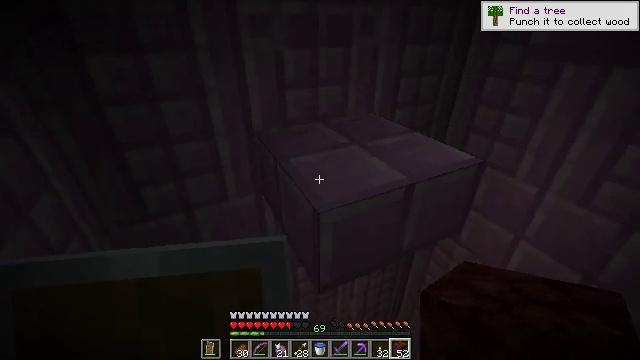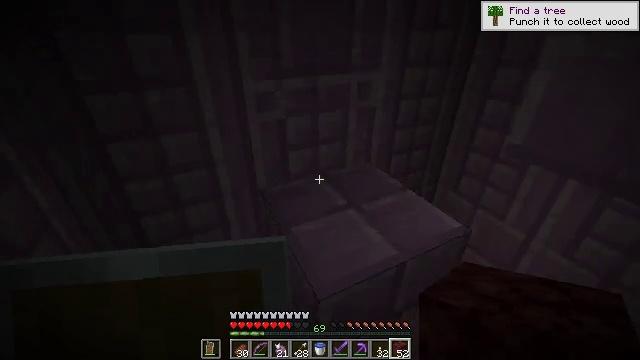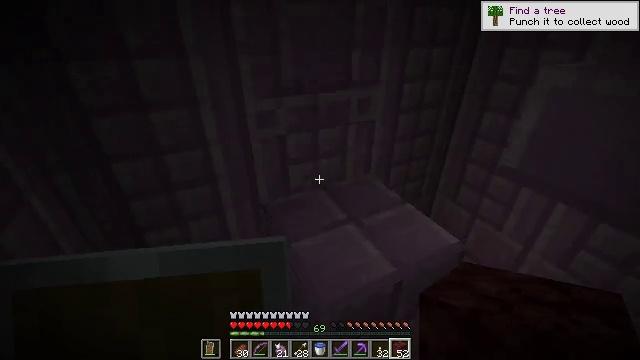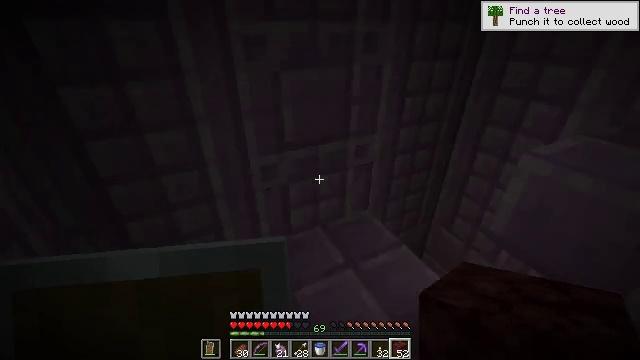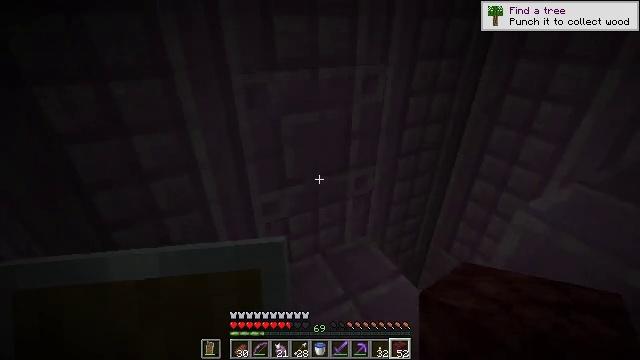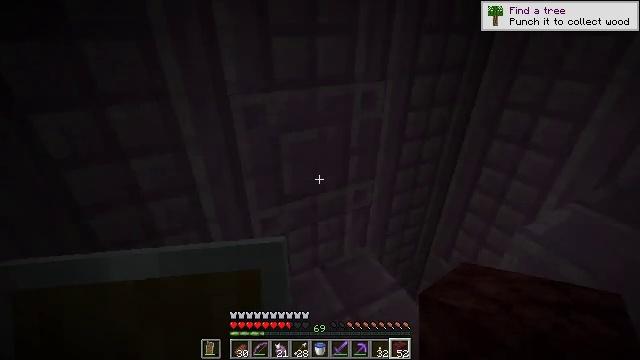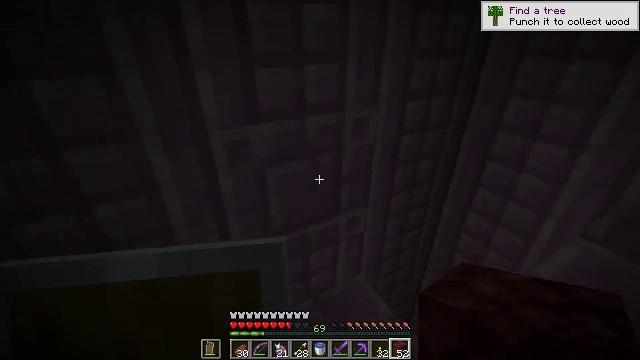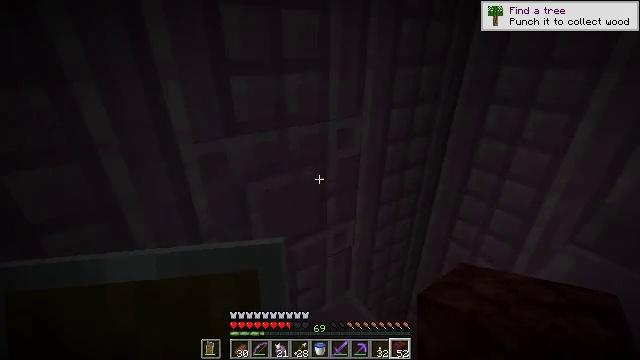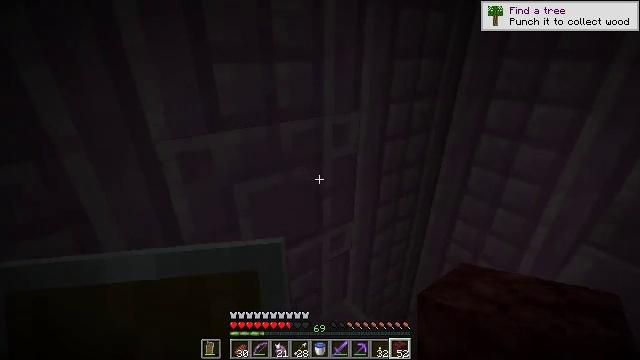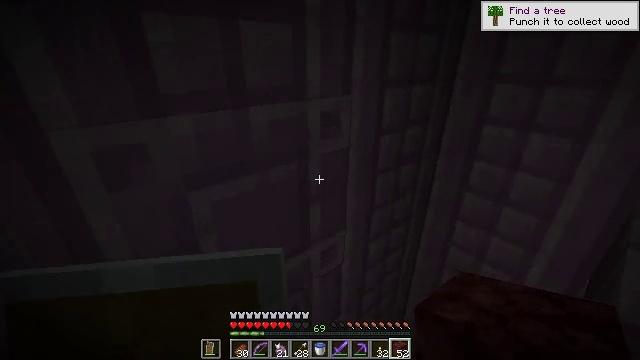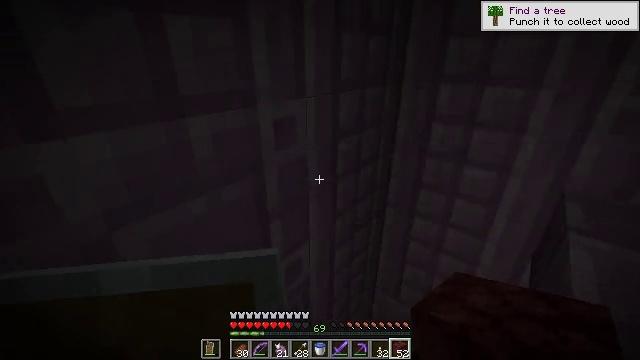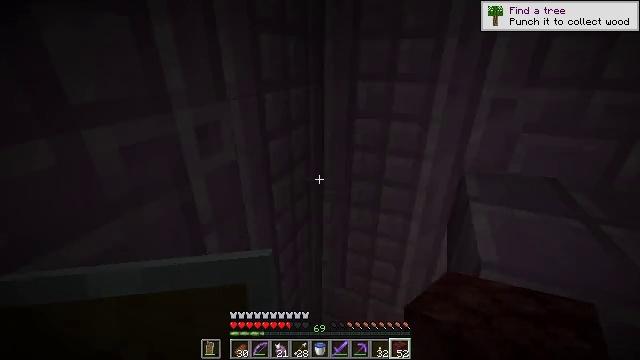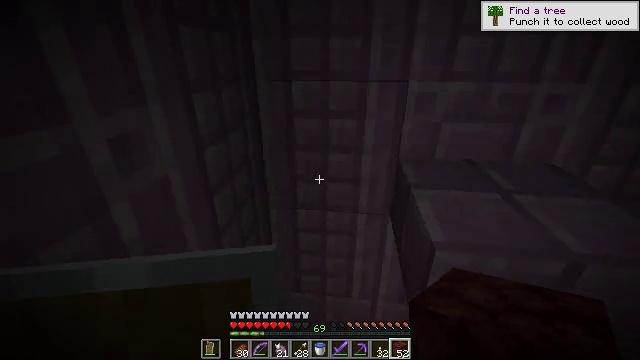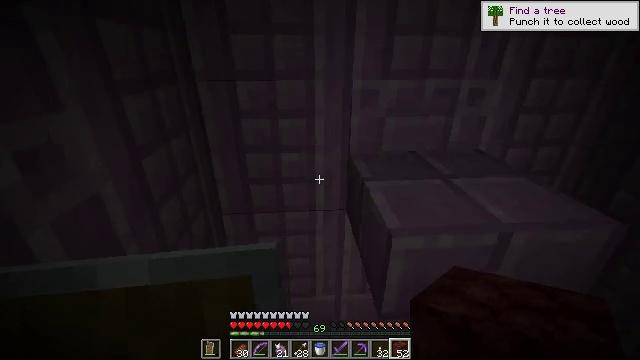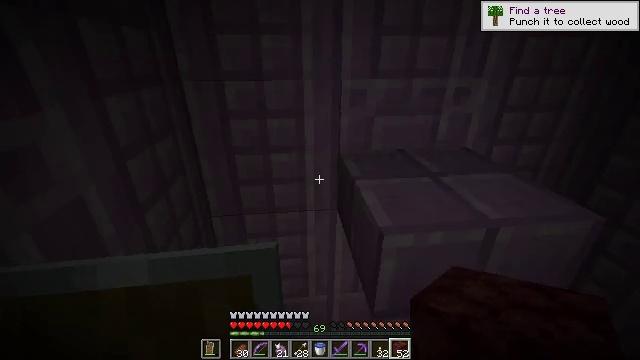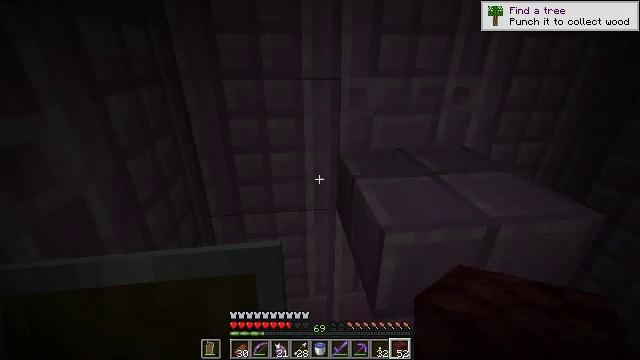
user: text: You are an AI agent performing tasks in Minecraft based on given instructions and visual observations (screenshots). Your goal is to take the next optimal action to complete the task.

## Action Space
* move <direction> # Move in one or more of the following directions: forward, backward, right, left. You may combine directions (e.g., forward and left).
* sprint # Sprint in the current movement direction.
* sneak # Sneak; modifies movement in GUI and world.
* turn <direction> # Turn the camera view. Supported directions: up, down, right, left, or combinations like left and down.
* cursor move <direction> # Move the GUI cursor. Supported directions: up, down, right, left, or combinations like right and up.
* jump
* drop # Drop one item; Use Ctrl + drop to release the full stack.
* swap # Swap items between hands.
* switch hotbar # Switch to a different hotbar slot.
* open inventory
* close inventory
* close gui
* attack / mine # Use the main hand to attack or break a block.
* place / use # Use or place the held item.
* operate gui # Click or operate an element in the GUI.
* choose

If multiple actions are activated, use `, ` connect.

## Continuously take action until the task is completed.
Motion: motion action
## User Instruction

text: Mine the purpur slab in the End city.
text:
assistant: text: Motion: move forward, jump
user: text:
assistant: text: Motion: move forward, jump
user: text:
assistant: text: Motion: move forward, jump
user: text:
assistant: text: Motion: move forward, jump
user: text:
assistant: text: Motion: move forward, jump
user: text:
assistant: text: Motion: move forward, turn right and up, jump
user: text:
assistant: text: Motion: move forward, turn right and up, jump
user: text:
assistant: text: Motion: move forward, turn right
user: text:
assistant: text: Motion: turn right
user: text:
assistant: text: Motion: turn right
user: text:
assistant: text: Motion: turn right
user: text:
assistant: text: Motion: turn right
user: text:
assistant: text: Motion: turn right
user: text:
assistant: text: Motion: turn right
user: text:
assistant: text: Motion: no_op
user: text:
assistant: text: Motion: no_op
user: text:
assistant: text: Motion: no_op
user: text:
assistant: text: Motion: no_op
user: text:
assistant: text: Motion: no_op
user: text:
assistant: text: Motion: no_op
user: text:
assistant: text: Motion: no_op
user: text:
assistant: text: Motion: turn right
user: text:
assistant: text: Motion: turn right
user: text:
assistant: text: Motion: no_op
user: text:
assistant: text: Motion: no_op
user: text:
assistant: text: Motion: no_op
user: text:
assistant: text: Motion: no_op
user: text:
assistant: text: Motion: no_op
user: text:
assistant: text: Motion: no_op
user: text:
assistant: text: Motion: no_op